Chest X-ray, PA view. Patient: 52 years old, sex M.
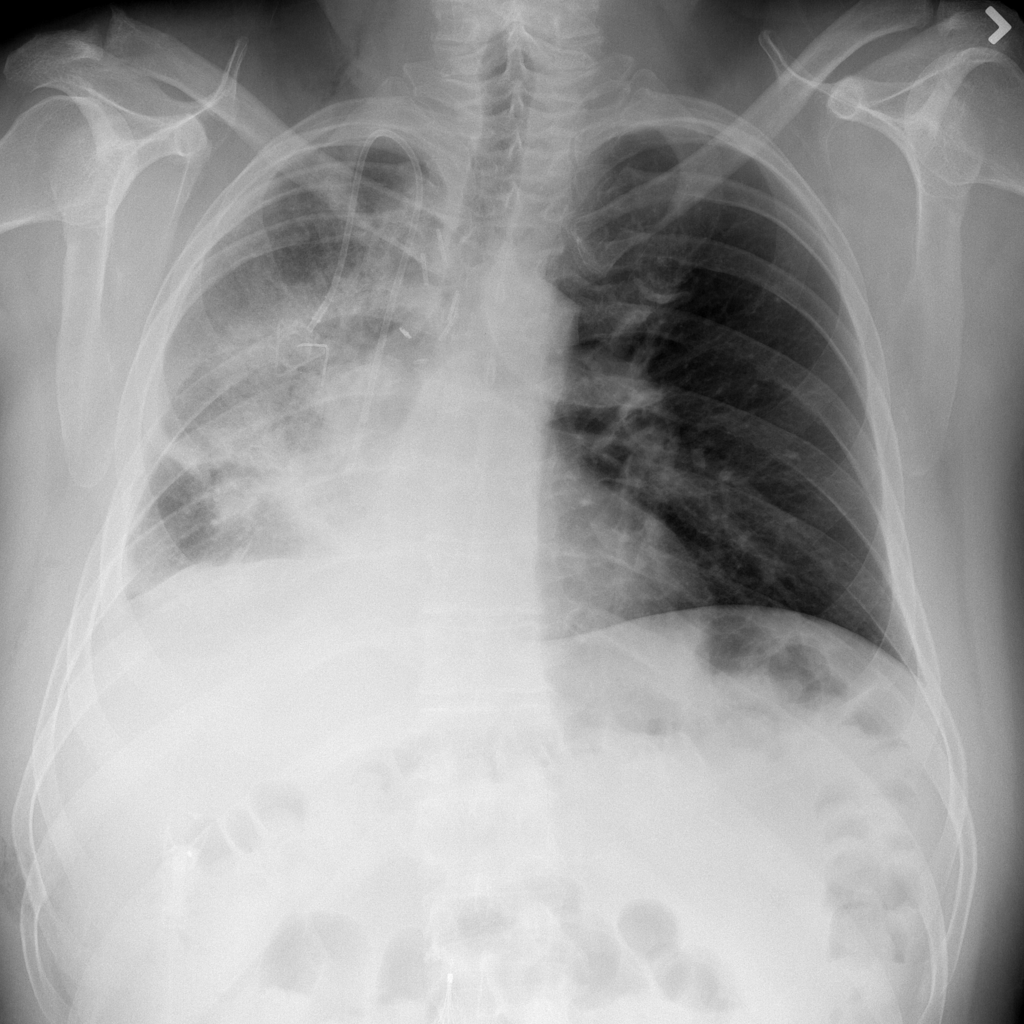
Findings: Effusion, Infiltration, Pneumonia